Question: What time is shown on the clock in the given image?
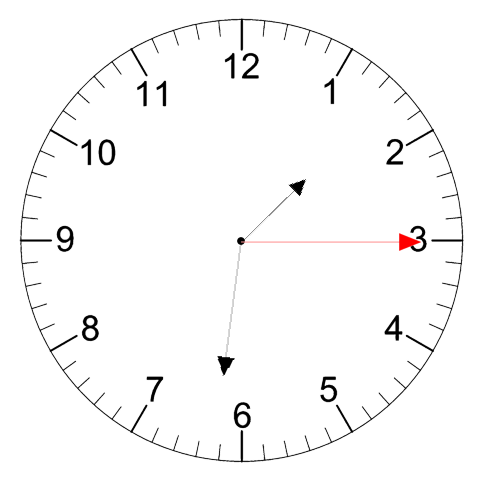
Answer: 01:31:15